Question: So I am a beginner to Android development and decided I would start learning based on the Android site itself how to make android apps. I thought a good place to start would be making my first emulator and running a minimal hello world program.
Using the Android Guide:
<URL>
It instructs how to make an emulator but the appearance of my AVD is radically different than the one they are using and I have encountered an error with it which I cannot find online literature to fix:
Specifically the process they give to make a new virtual device is hit "new" (in my case I am guessing that is the same thing as "create" since there is no "new "button on the most recent version of AVD manager)
And after that a form appears, I am supposed to fill up the form with relevant Virtual Device information and hit "ok" to create the device.
Except... after filling all the information I still cannot hit "ok". The button is greyed out, and I have done everything exactly as the android guide told me. What should I do to fix this? I have the form displayed below notice the greyed out ok button on the bottom right corner.
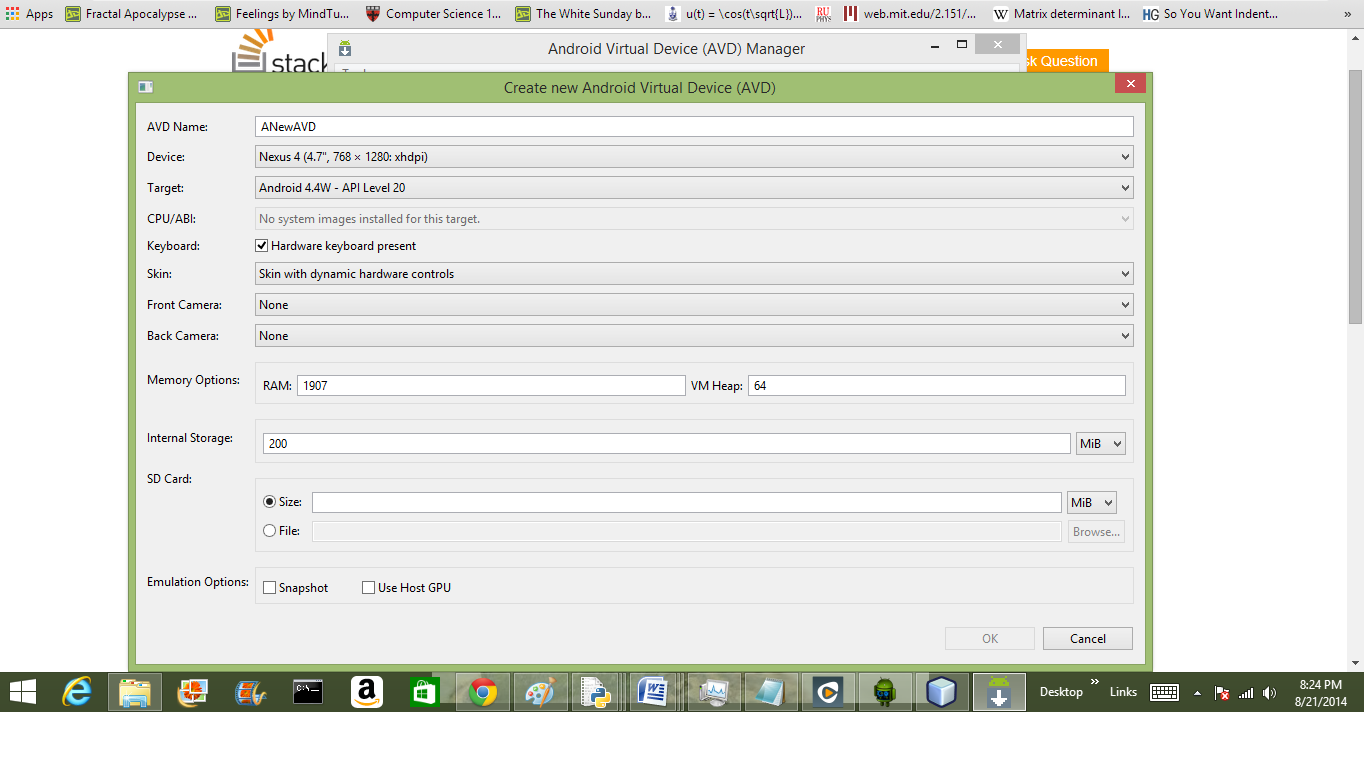
Answer: The problem is in the field: "CPU/ABI: No System images installed for this target". To rectify, open up the Android SDK Manager and download/install a System Image.
For example, when I open the Android SDK Manager, I expand the Android 4.4.2 (API 19) and install the ARM EABI v7a System Image (and for giggles, I might install the Intel image as well).
Whilst there, make sure you have other bits you might need for development (but not necessarily for the emulator) like the SDK and I'd definitely recommend downloading the sources, samples, SDK Tools, SDK Platform-tools and SDK Build-Tools.
You can use a later API version if you like, but API 19 has been released into production at the time of writing.
After which, you can restart the AVD and you'll be able to select the a CPU and create the emulator.